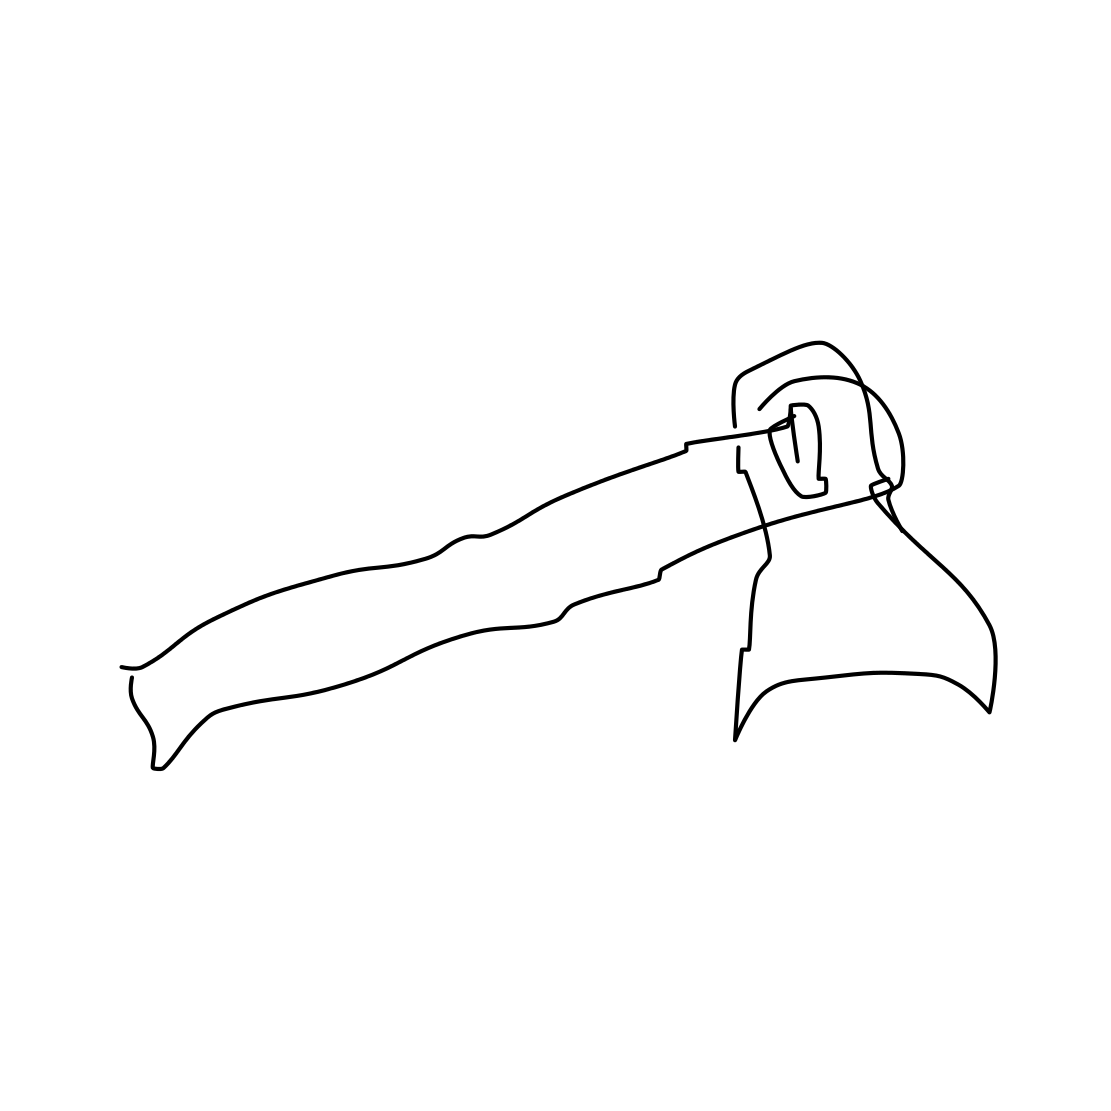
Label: axe